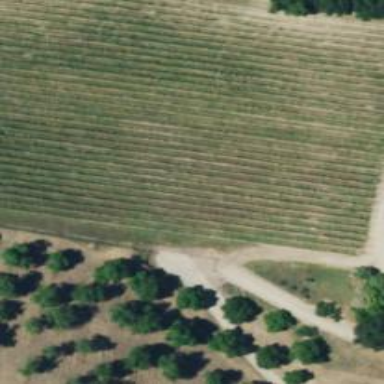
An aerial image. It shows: Vineyard growing grapes.